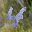
Label: 4